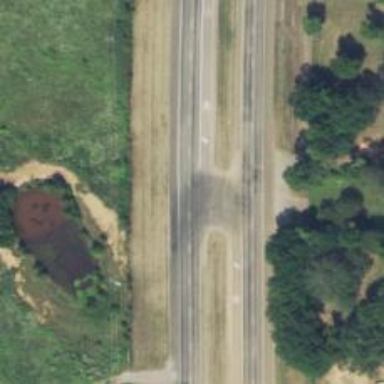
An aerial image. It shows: Trunk link road with asphalt surface.